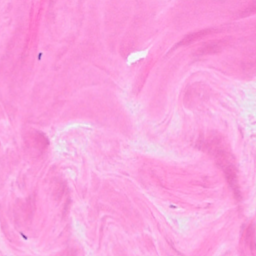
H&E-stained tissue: Breast